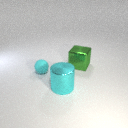
small cyan rubber sphere to the left of large cyan metal cylinder